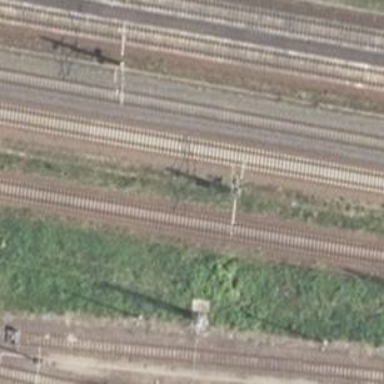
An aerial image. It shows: Milestone along the railway with catenary mast.